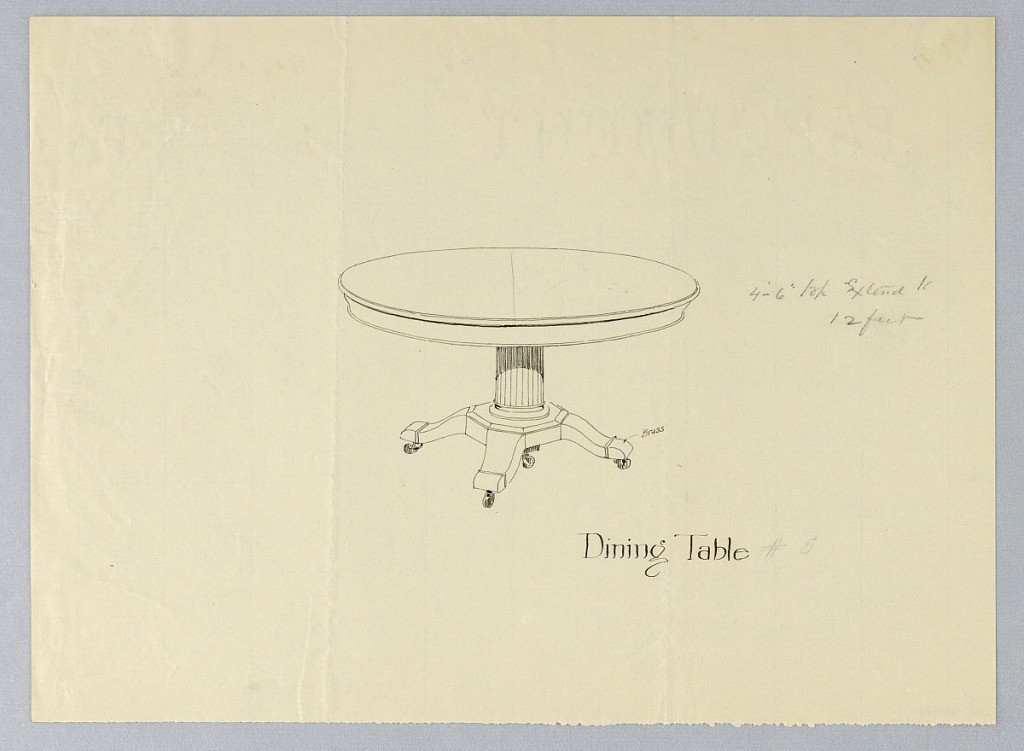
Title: Design for Round Adjustable Dining Table on Octagonal Base
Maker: A.N. Davenport Co.
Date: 1900–05
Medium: Pen and black ink, graphite on thin cream paper
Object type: Drawing
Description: Round molded top with dividing stretcher running across center suggested in graphite, raised on fluted columnar support with molded double band around bottom, sitting atop octagonal base terminating in 4 splayed legs with brass feet on casters.